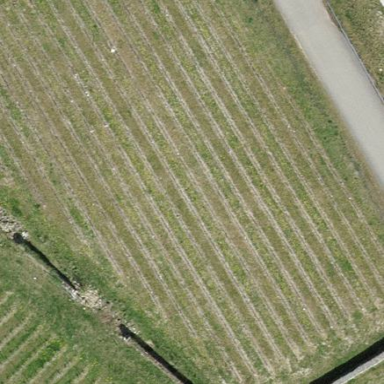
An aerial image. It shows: Beautiful vineyard in the countryside.